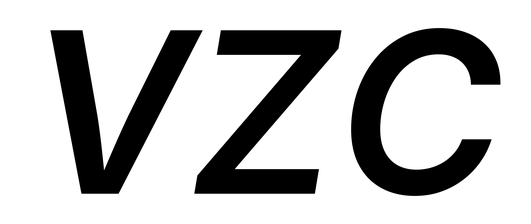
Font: Inter-Italic_SemiBold_Italic